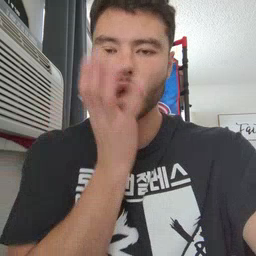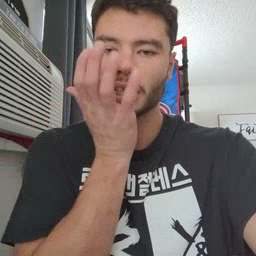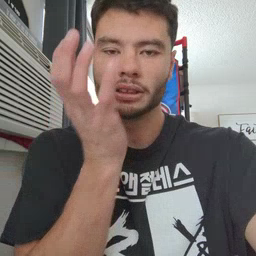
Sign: grass